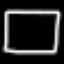
Label: square